Describe the contrast between these two images.
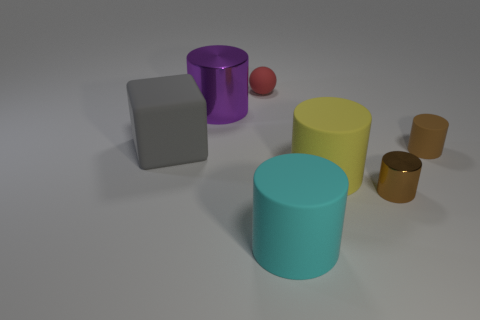
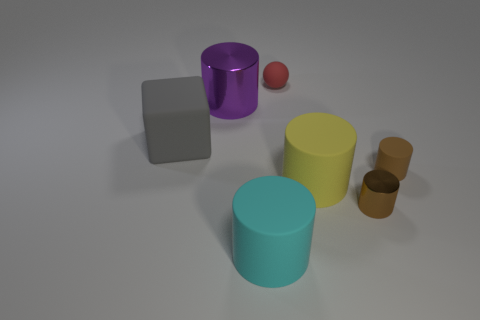
the small rubber cylinder changed its location
the tiny brown matte object changed its location
the brown matte thing moved
the tiny brown matte thing moved
the small brown rubber cylinder that is in front of the large gray cube moved
the small brown rubber cylinder that is to the right of the big yellow matte thing moved
the small brown matte cylinder that is in front of the large metal thing moved